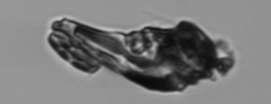
Label: Delphineis